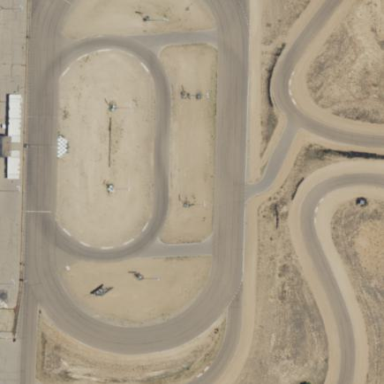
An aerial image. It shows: Motor sport raceway with paved surface.